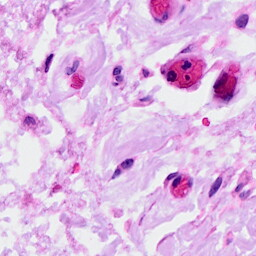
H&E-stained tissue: Ovarian